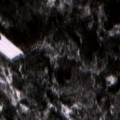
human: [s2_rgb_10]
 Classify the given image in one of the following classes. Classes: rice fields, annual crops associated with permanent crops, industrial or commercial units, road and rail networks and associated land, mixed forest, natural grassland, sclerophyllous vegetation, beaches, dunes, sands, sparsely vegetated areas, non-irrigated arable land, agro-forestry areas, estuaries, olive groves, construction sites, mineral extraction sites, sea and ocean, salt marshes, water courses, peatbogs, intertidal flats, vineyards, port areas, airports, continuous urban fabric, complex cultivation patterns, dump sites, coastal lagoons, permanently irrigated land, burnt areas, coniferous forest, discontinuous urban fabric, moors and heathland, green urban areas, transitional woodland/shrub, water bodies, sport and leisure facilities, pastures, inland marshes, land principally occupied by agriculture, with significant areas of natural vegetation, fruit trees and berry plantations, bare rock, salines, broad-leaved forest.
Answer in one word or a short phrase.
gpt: land principally occupied by agriculture, with significant areas of natural vegetation, coniferous forest, mixed forest